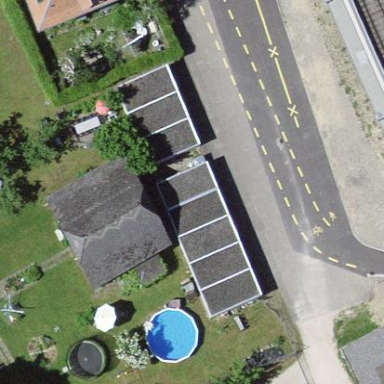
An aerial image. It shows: Garage building.